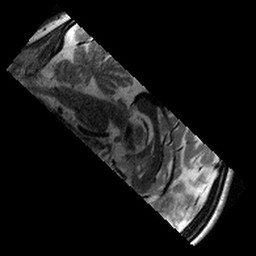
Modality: T2w
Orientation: sagittal
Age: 12
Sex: male
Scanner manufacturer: siemens
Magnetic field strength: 3 T
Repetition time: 9.23 s
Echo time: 0.067 s